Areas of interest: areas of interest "Soccer Field"
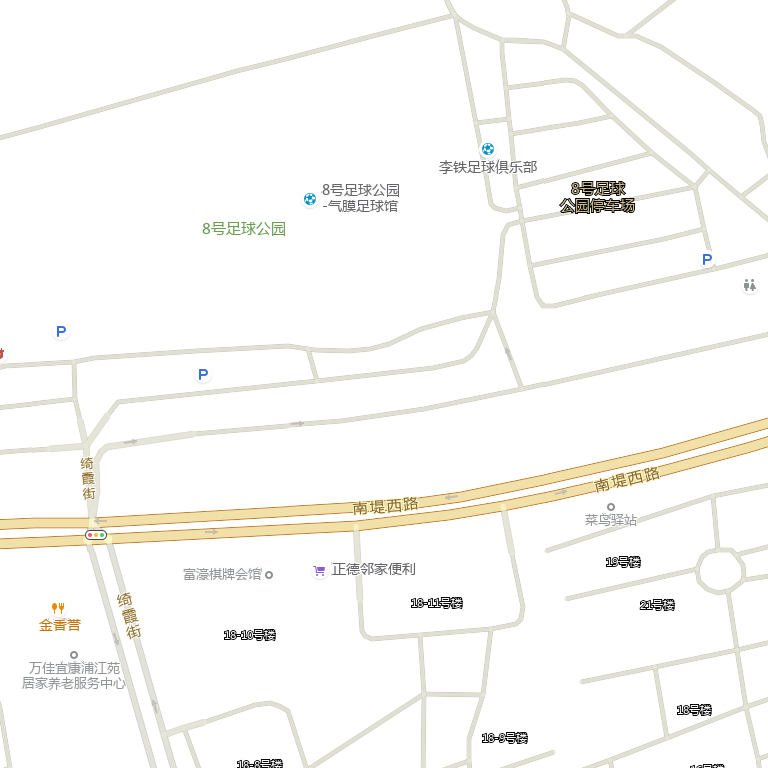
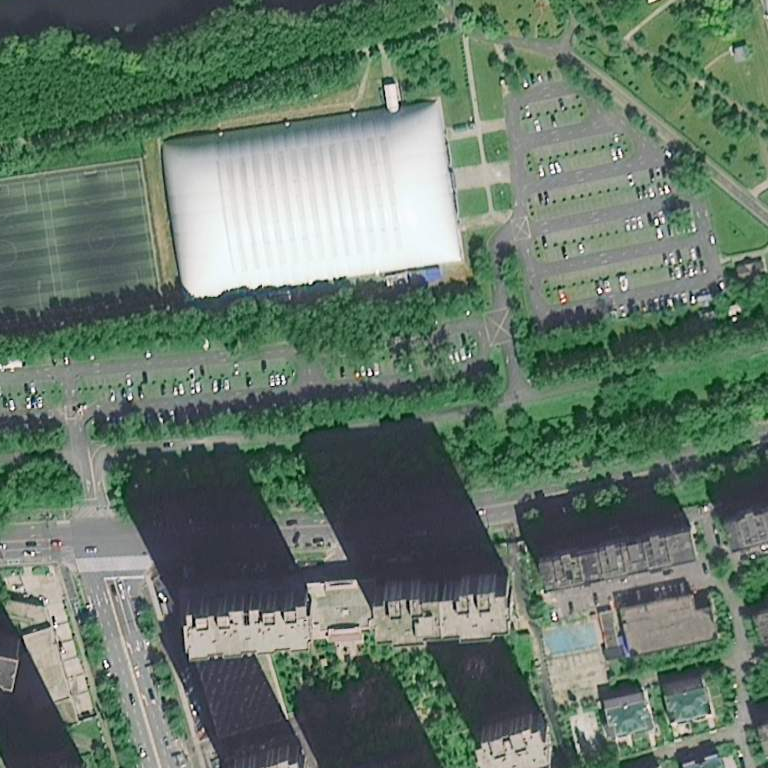